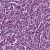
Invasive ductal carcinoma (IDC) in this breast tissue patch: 1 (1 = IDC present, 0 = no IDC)